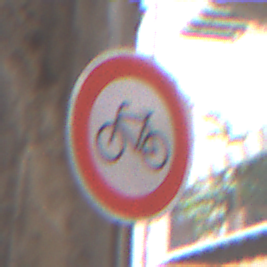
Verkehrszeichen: VerbotRadverkehr
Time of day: Midday
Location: Outdoor (Urban)
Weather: PartlyCloudy
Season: NotSpecified
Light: Natural